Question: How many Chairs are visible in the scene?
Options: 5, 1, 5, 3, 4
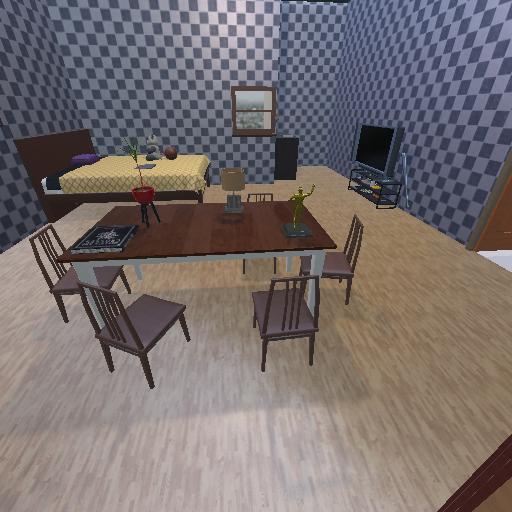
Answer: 5